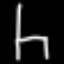
Label: chair